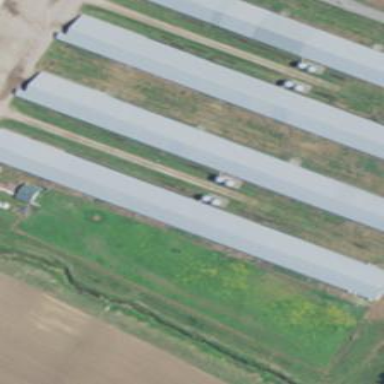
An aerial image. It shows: Farm auxiliary building.